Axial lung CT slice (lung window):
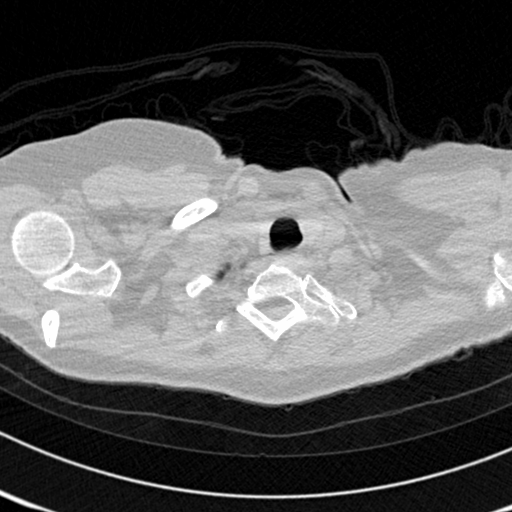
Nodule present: no